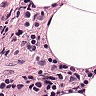
Metastatic tissue present: no